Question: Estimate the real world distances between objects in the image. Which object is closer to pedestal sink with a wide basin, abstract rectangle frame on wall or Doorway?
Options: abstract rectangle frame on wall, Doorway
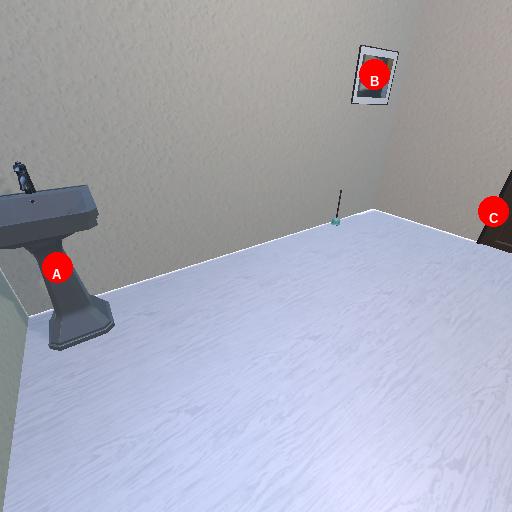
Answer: abstract rectangle frame on wall